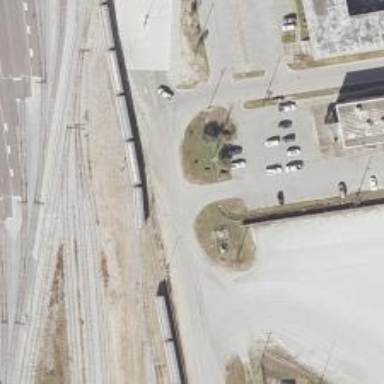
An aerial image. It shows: Railway yard in service.